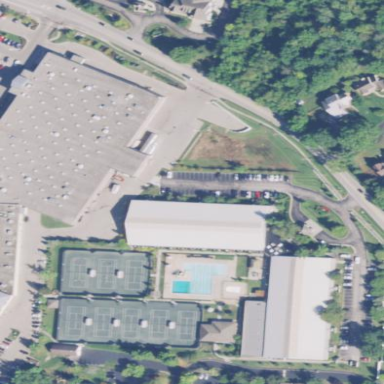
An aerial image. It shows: Commercial building adjacent to sports center.